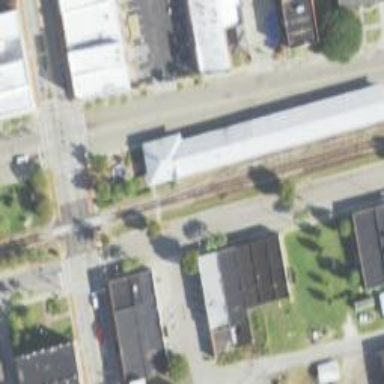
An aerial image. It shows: Railway siding for service.